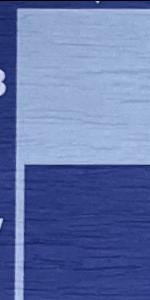
Label: Empty